Question: I want a a half-rounded rectangle like in the image, but rounded only 2 edges.

I have tried using 'RadiusX="" RadiusY=""', but that rounded all 4 edges.
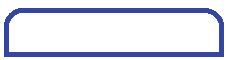
Answer: If you use a 'Border' you can specify four different radiuses ('topLeft', 'topRight', 'bottomRight', 'bottomLeft') separated by a comma, e.g.:
'''
<Border BorderBrush="Blue" BorderThickness="3" CornerRadius="5,5,0,0" Margin="10">
<TextBlock>....</TextBlock>
</Border>
'''